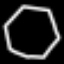
Label: octagon